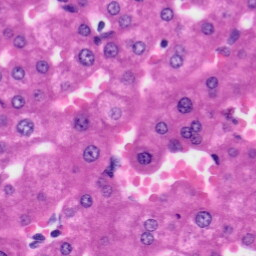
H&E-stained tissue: Liver